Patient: sex M, age 66
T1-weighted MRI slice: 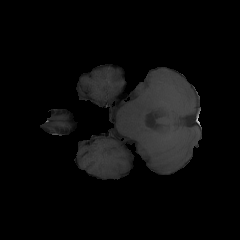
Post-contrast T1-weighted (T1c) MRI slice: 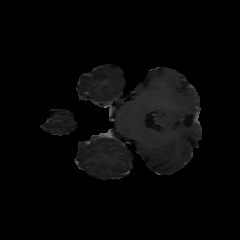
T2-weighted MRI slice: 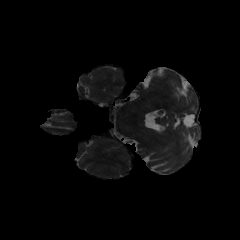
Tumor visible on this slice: no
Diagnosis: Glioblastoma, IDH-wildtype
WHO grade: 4